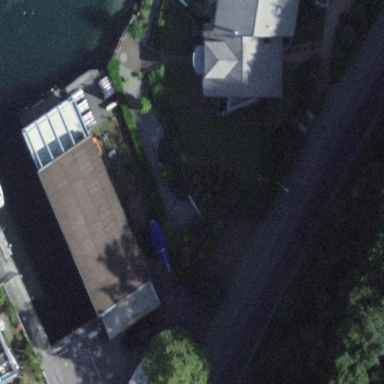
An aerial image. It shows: Boatyard located near waterway.